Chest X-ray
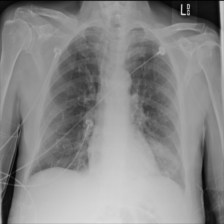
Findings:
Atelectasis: negative
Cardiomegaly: negative
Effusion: negative
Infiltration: positive
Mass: negative
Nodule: negative
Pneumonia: negative
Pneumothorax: positive
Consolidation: negative
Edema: negative
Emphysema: negative
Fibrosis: negative
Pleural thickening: negative
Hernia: negative